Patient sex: M
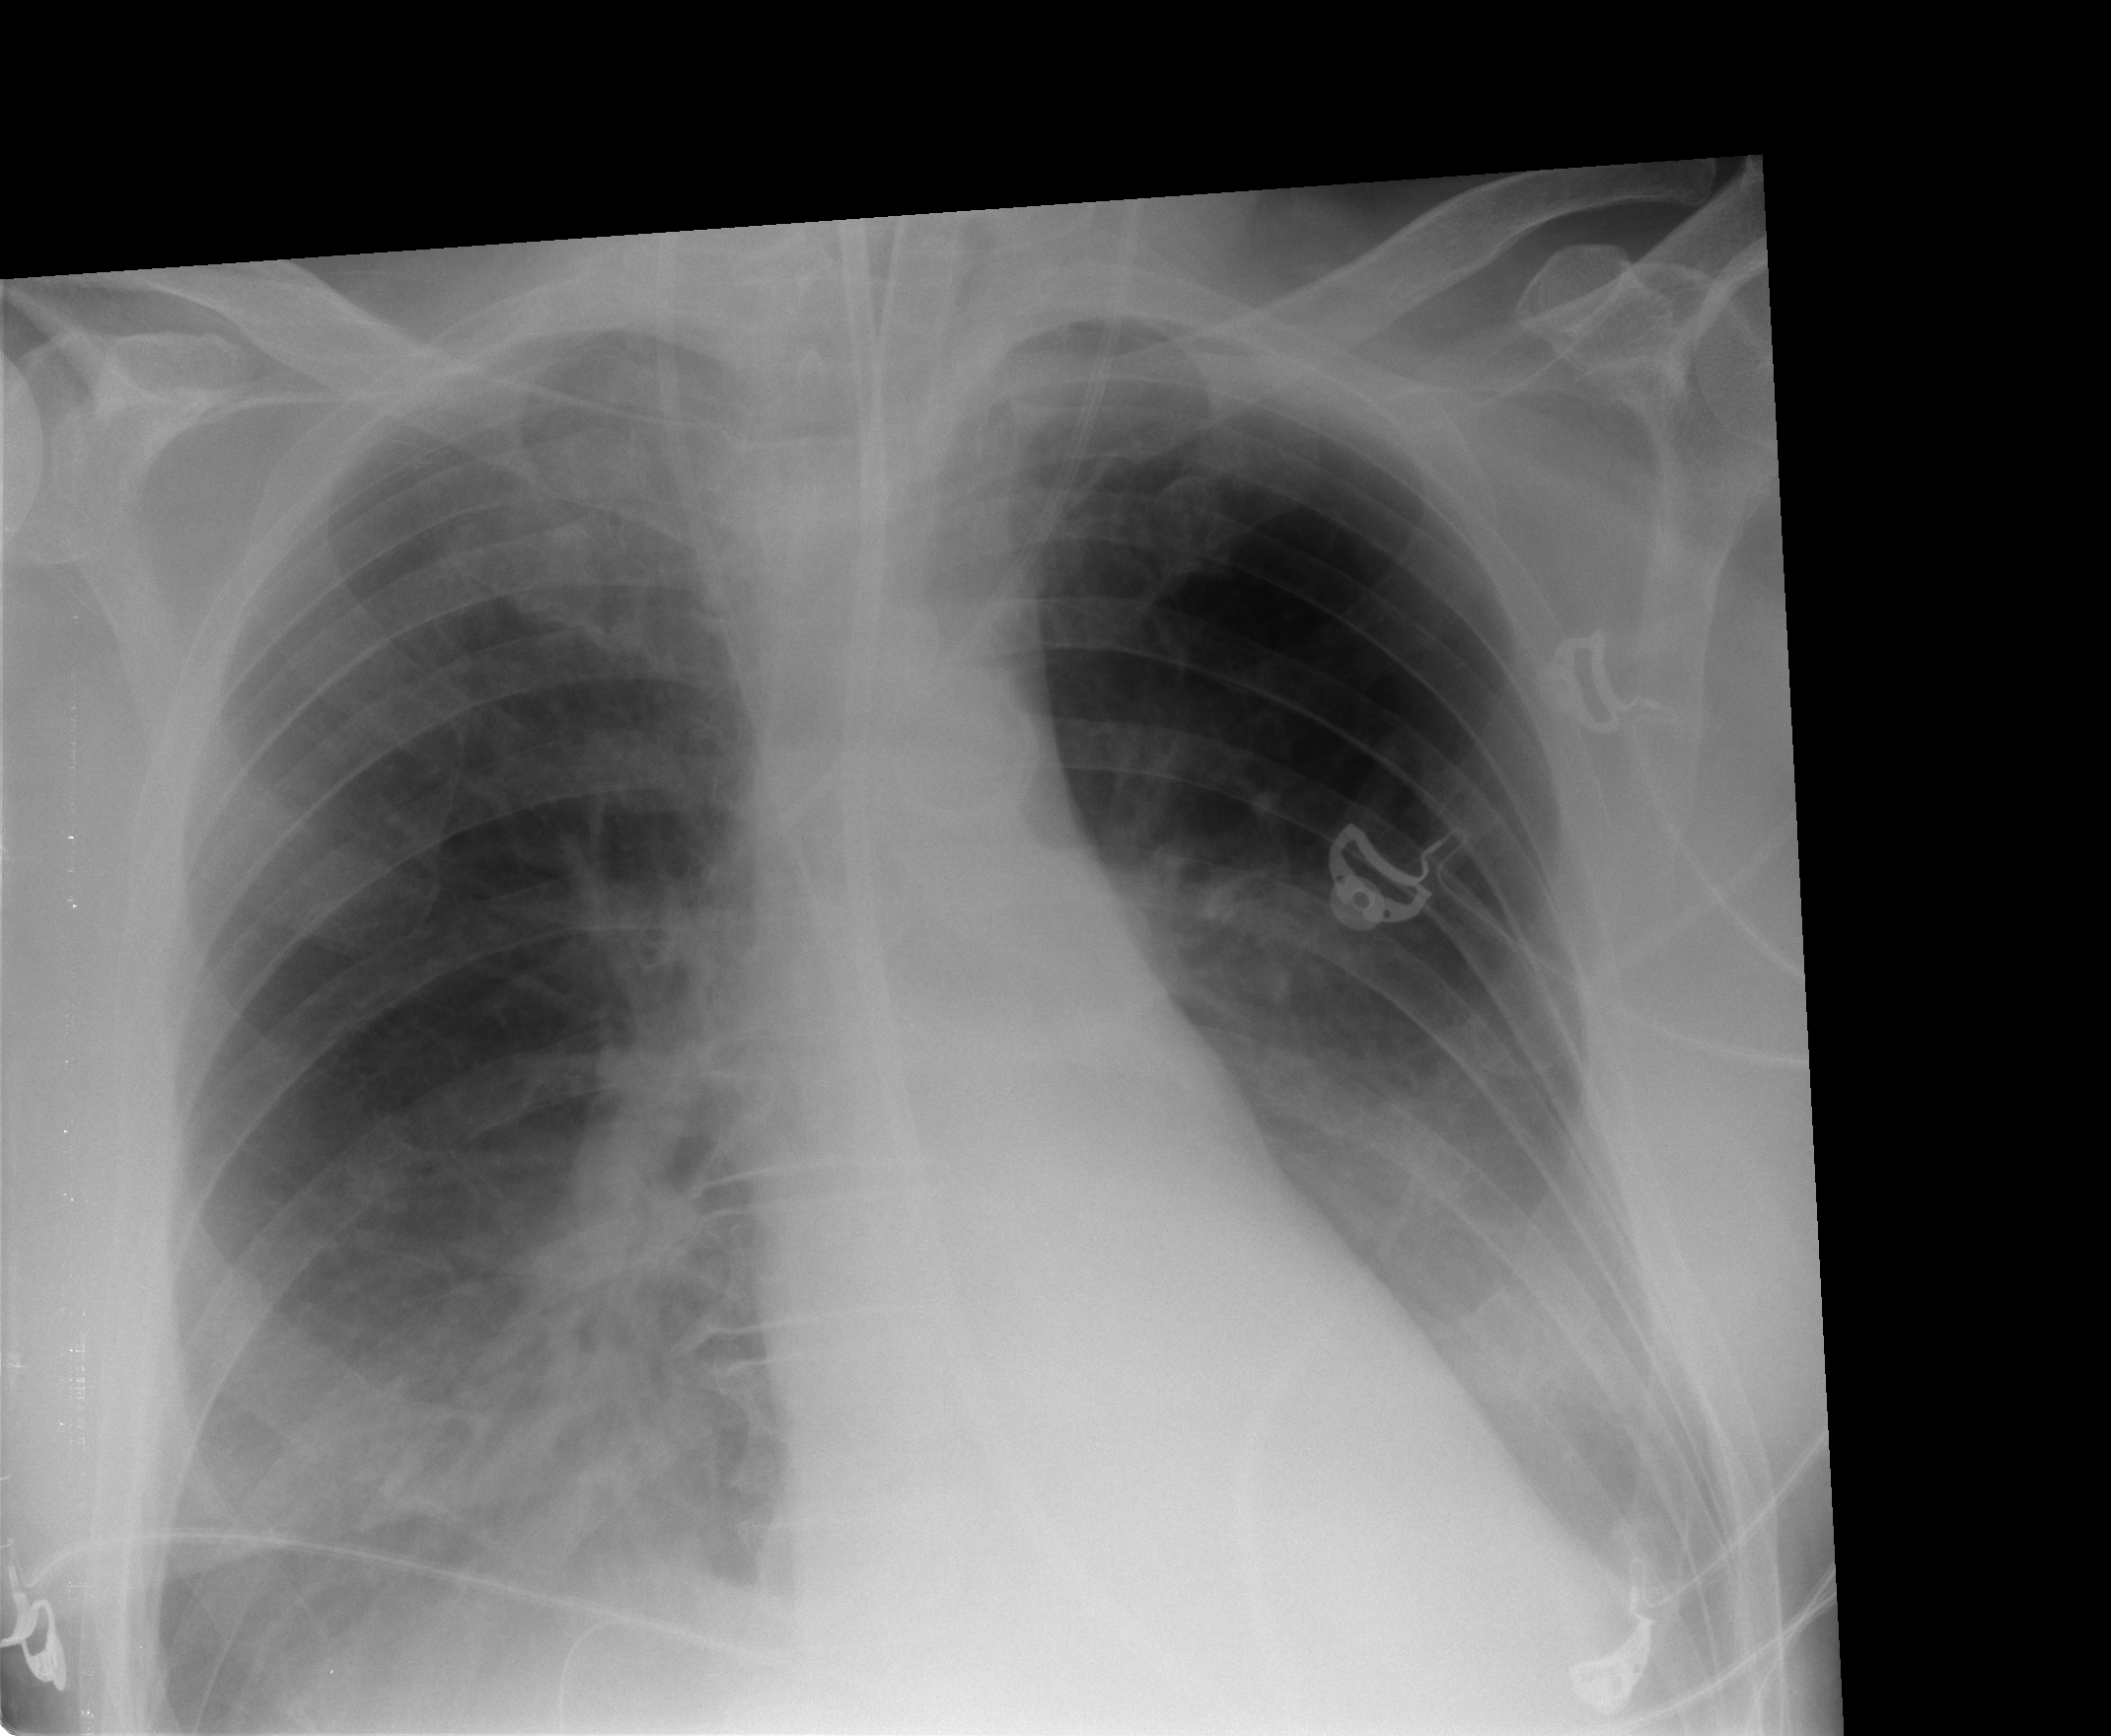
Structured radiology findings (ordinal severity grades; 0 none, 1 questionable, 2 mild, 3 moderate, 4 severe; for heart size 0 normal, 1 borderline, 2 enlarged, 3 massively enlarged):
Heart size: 0
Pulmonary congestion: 0
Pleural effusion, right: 2
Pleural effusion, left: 1
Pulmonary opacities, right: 1
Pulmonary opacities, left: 0
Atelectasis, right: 2
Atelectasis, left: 2